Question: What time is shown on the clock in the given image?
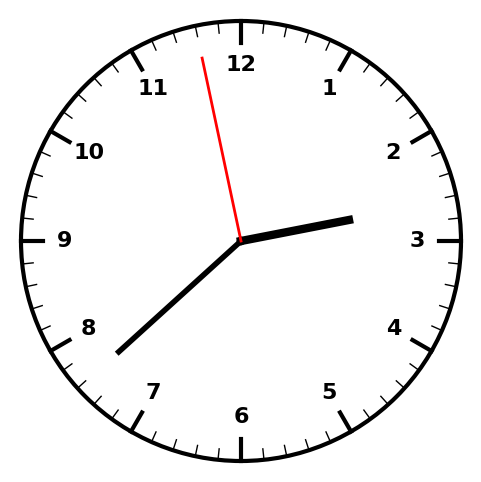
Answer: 02:37:58